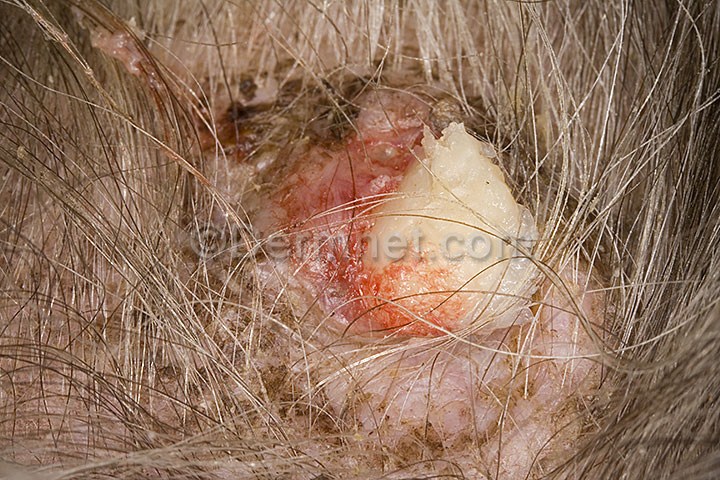
Disease: Seborrheic Keratoses and other Benign Tumors